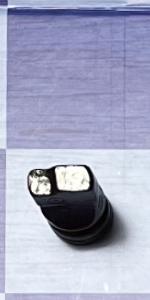
Label: Knight_Black